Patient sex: M
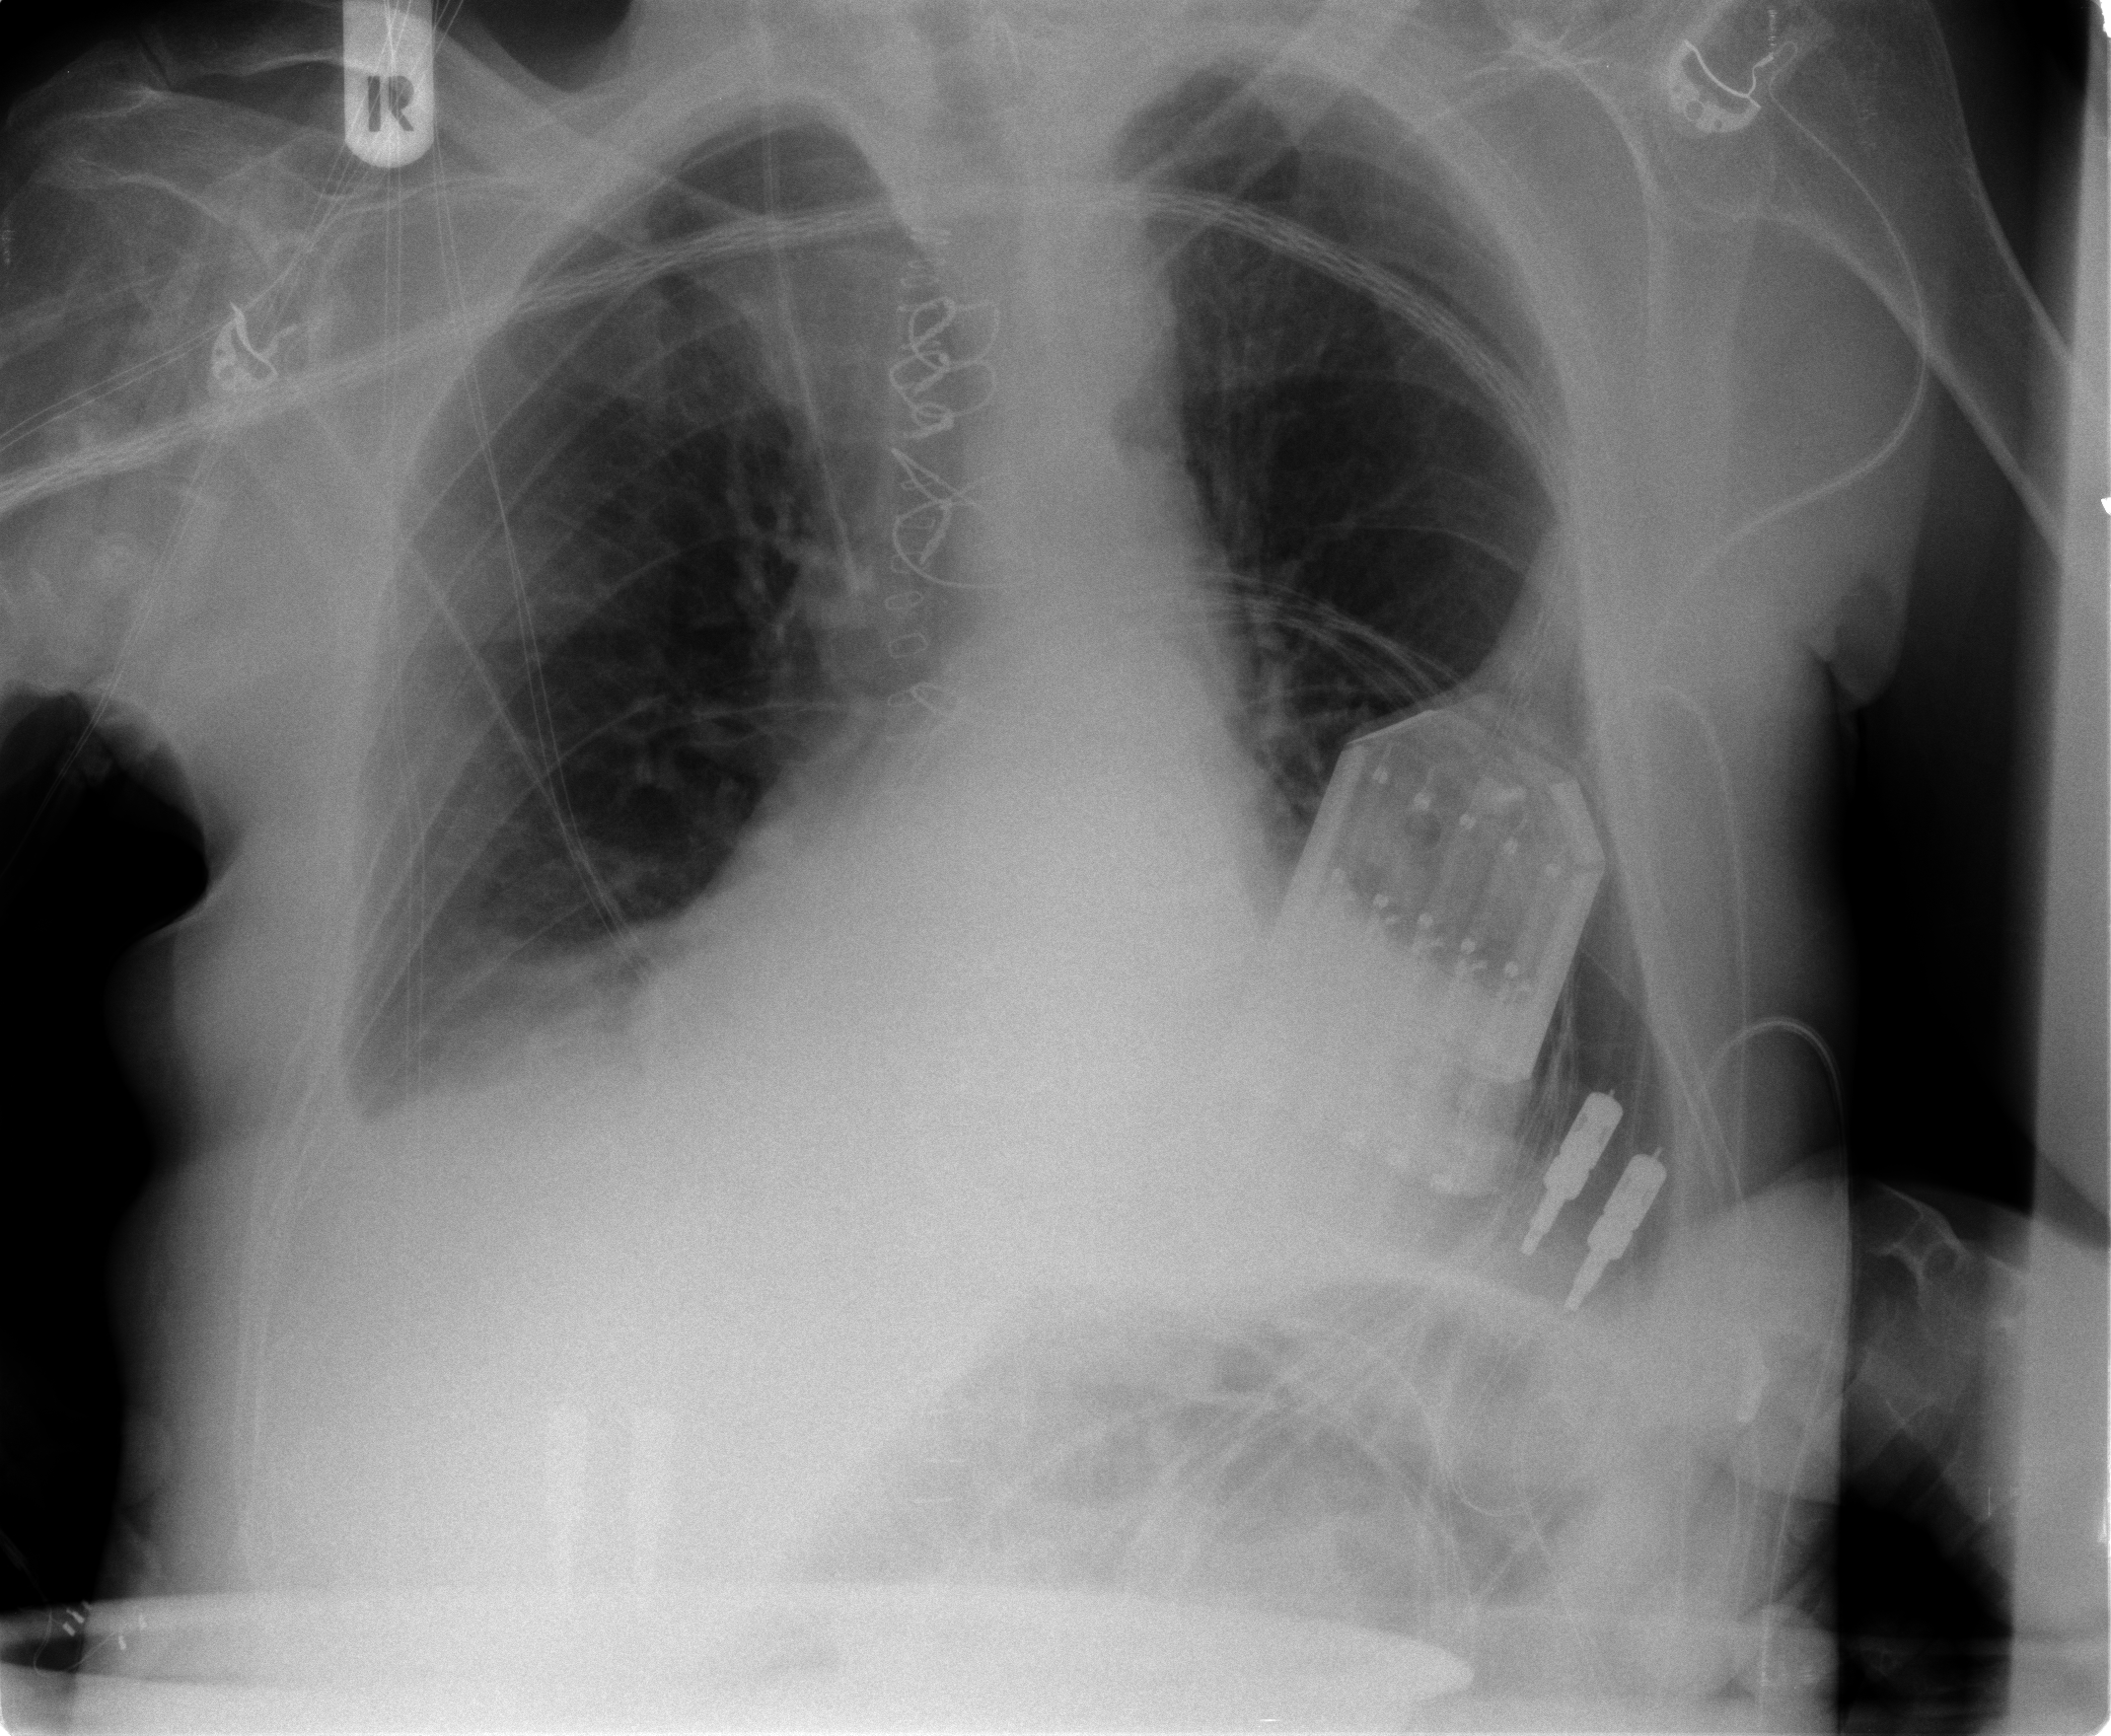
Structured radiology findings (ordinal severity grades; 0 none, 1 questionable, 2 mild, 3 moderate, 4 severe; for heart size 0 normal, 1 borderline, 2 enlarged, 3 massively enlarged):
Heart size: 2
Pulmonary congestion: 3
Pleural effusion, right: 0
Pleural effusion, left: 2
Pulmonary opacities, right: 0
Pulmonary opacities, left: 0
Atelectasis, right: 2
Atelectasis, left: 2